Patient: sex M, age 62
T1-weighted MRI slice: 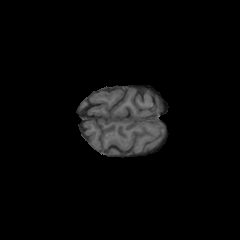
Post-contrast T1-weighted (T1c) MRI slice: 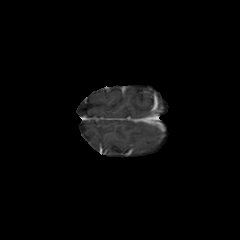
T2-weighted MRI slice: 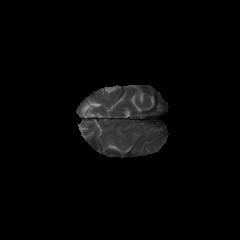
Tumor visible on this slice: no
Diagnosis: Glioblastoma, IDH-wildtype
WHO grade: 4